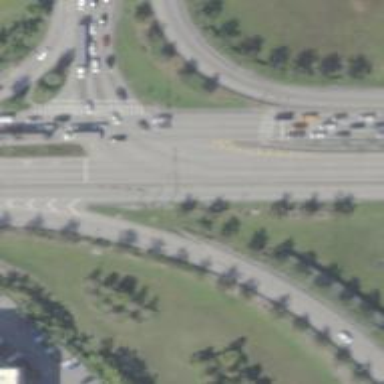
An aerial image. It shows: Primary highway with asphalt surface and separate sidewalk.